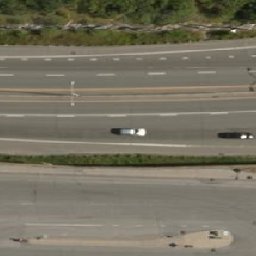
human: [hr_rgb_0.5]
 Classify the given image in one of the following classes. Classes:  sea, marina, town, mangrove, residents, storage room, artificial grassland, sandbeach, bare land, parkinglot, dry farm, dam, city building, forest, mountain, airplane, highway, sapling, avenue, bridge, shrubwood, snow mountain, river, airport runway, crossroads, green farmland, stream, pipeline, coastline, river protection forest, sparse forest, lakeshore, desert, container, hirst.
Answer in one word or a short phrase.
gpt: highway